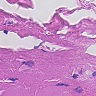
Metastatic tissue present: no